Question: this is the heatmap of the question. Each task can only be assigned to one person, and each person can only be assigned one task. How to allocate to maximize total profit? (all profits are multiples of ten), and output the maximum profit.
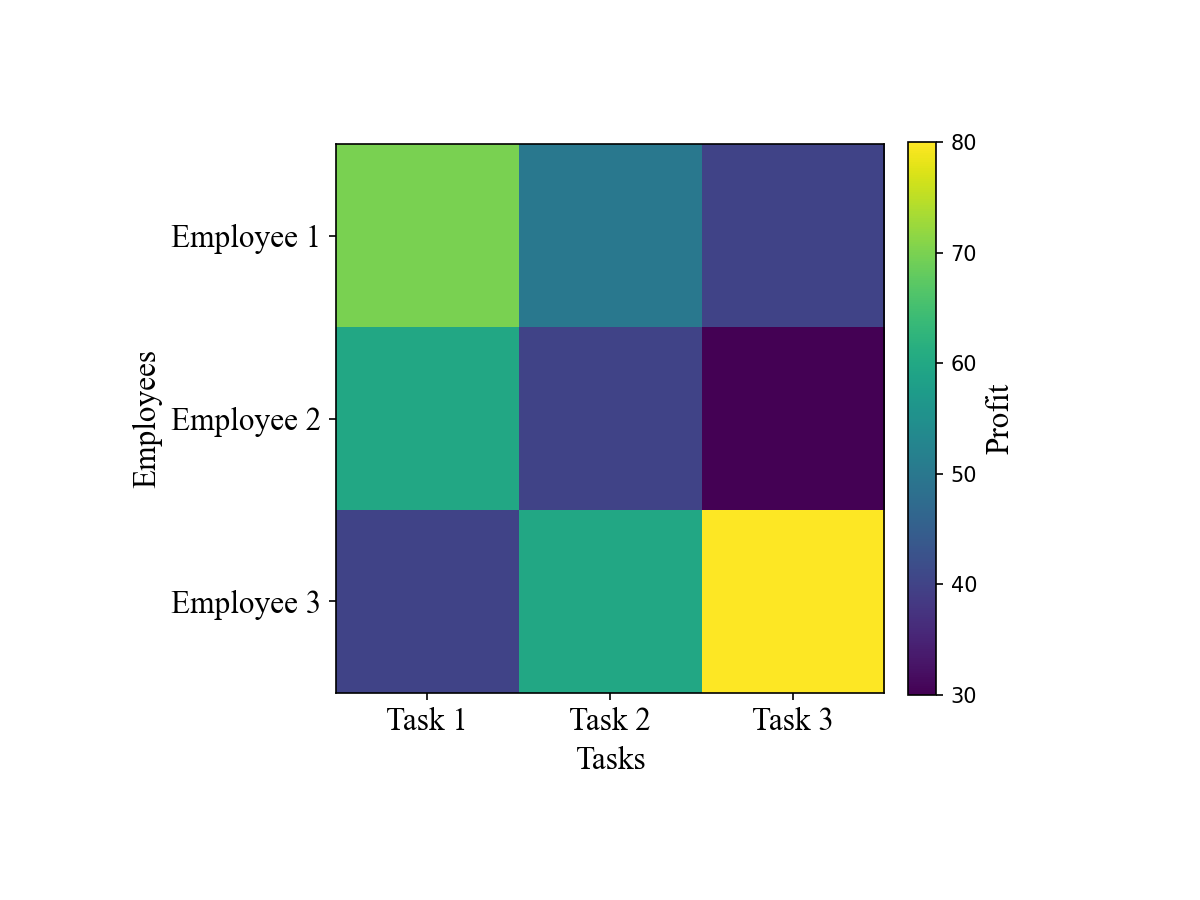
Answer: 190